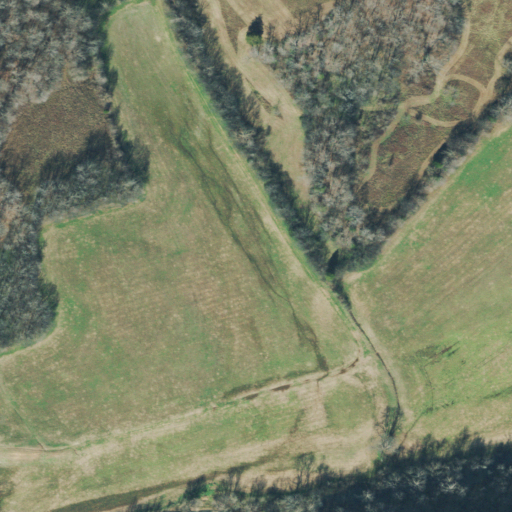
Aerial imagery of valley in Tennessee named Andy Hollow containing cultivated crops, pasture, deciduous forest, and open development